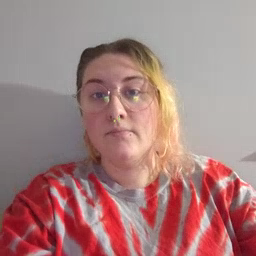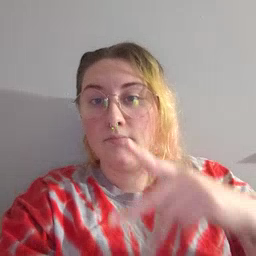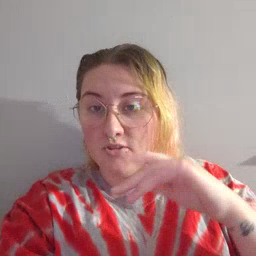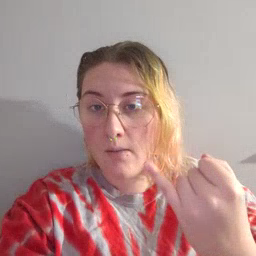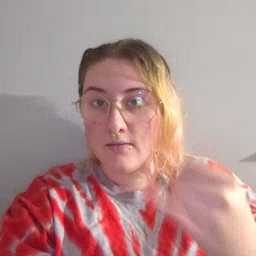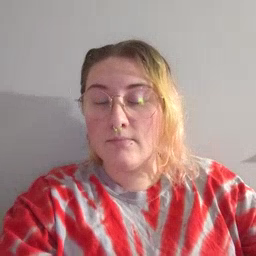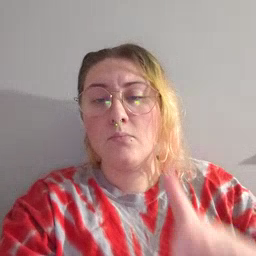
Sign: pajamas